Question: after several failed attempts to create a QOpenGLWidget.I tried to run the QT example code <URL>
But that does not work too. I get the same vtable error as in the previous attempts. Here is the complete error code.

I already reinstalled QT and added
'''
QT += core gui widgets opengl
LIBS += -framework OpenGL -framework QtOpenGL -framework GLUT
'''
to the .pro file
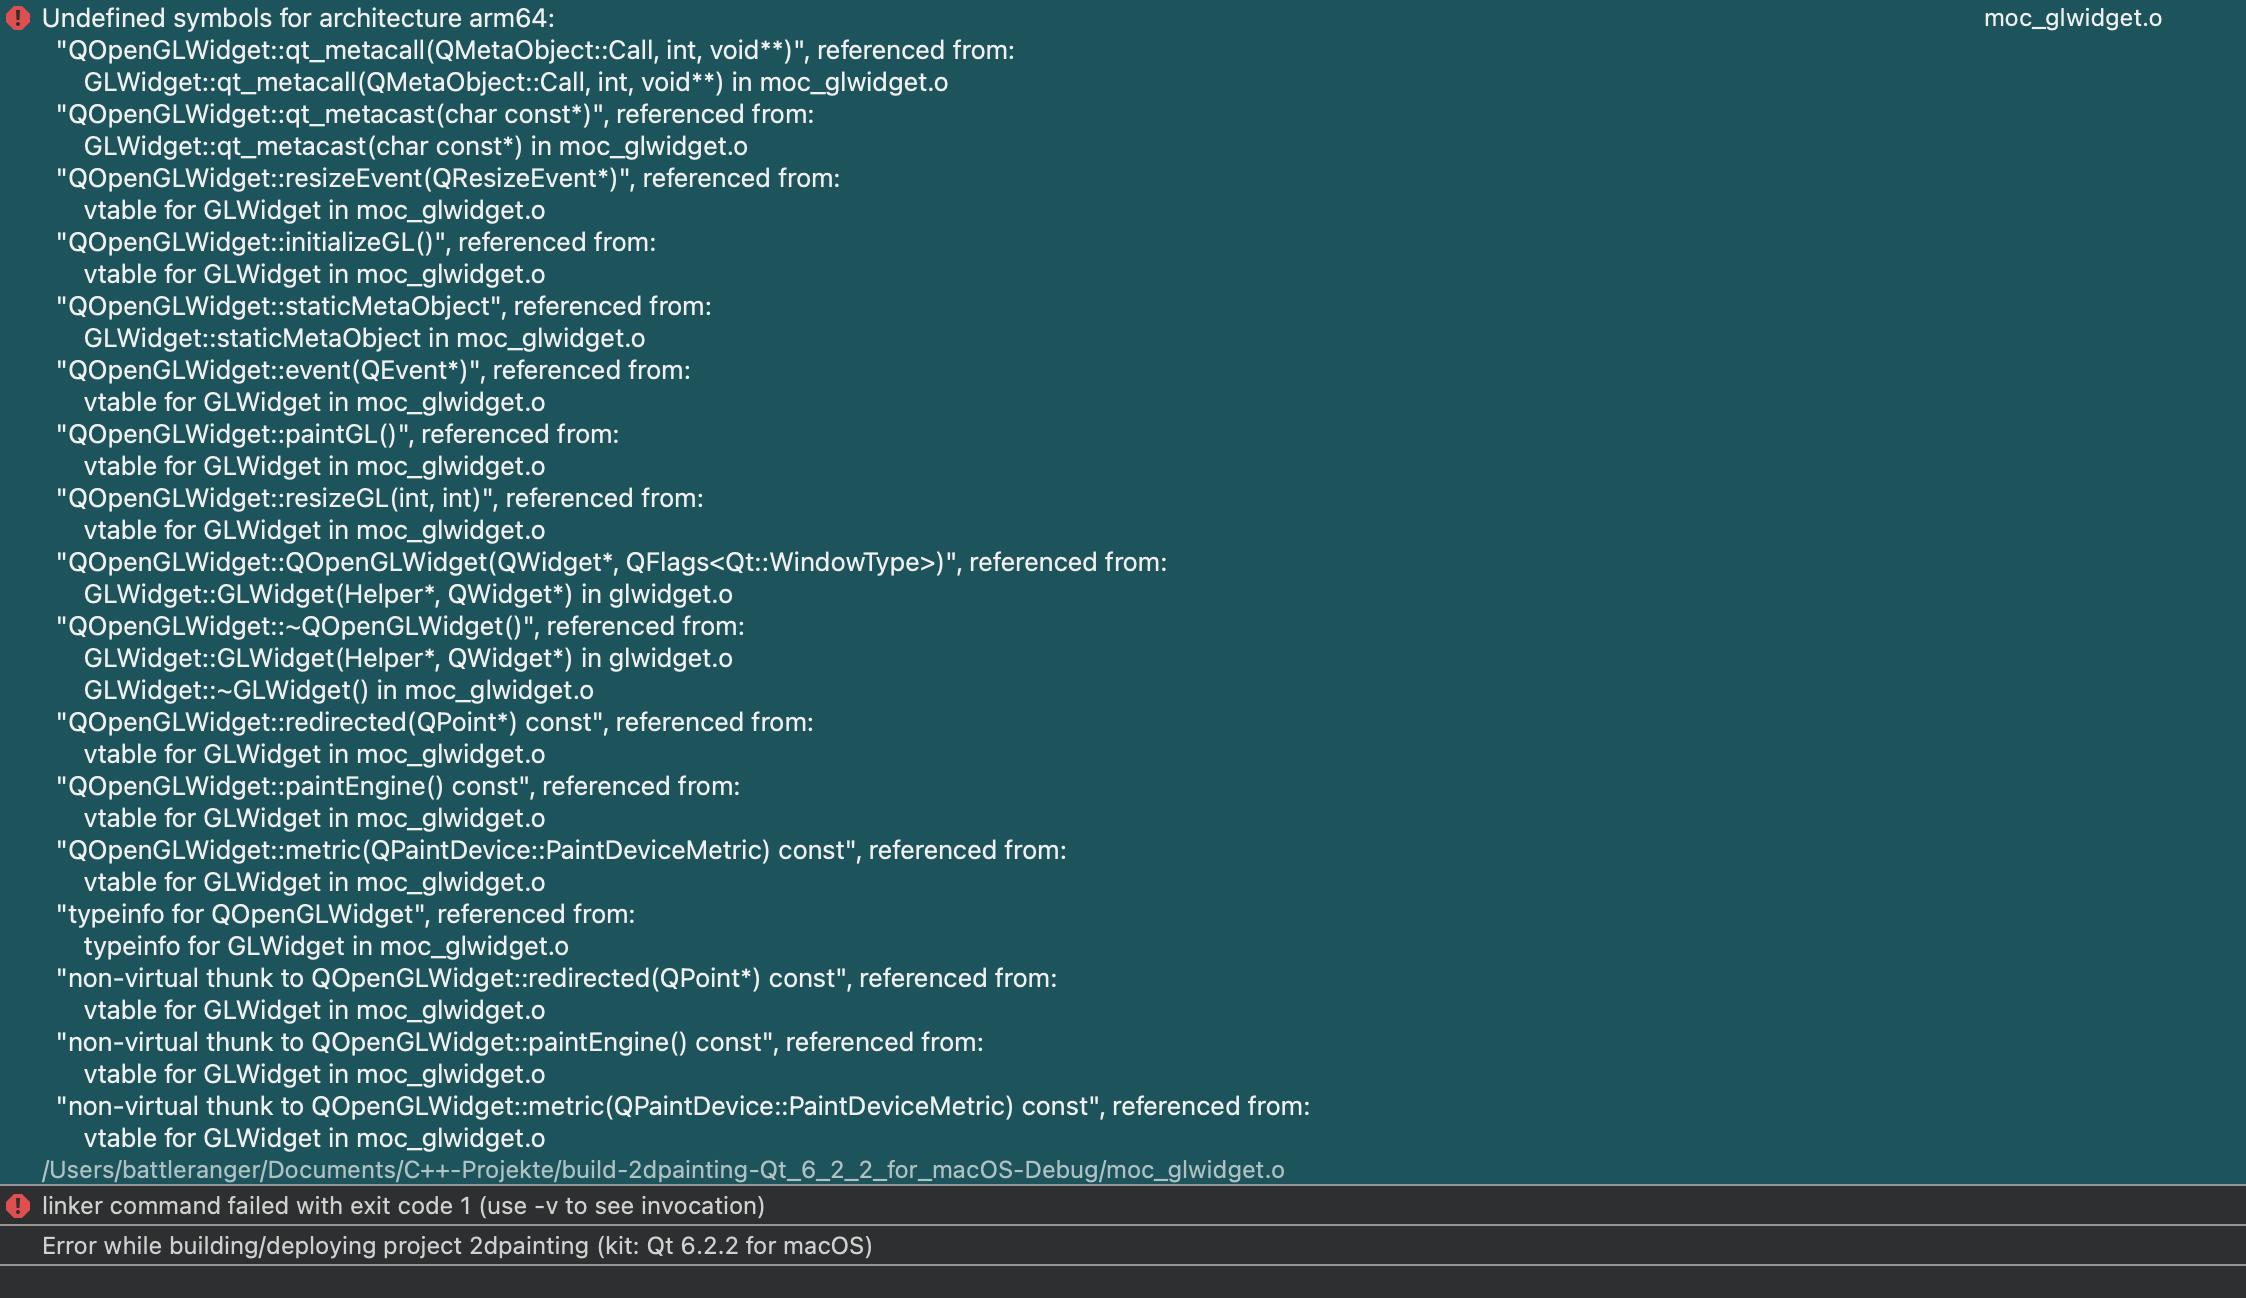
Answer: If you use Qt6, then you need to link against 'openglwidgets'.
See <URL>